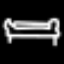
Label: bed